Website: home-depot
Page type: receipt
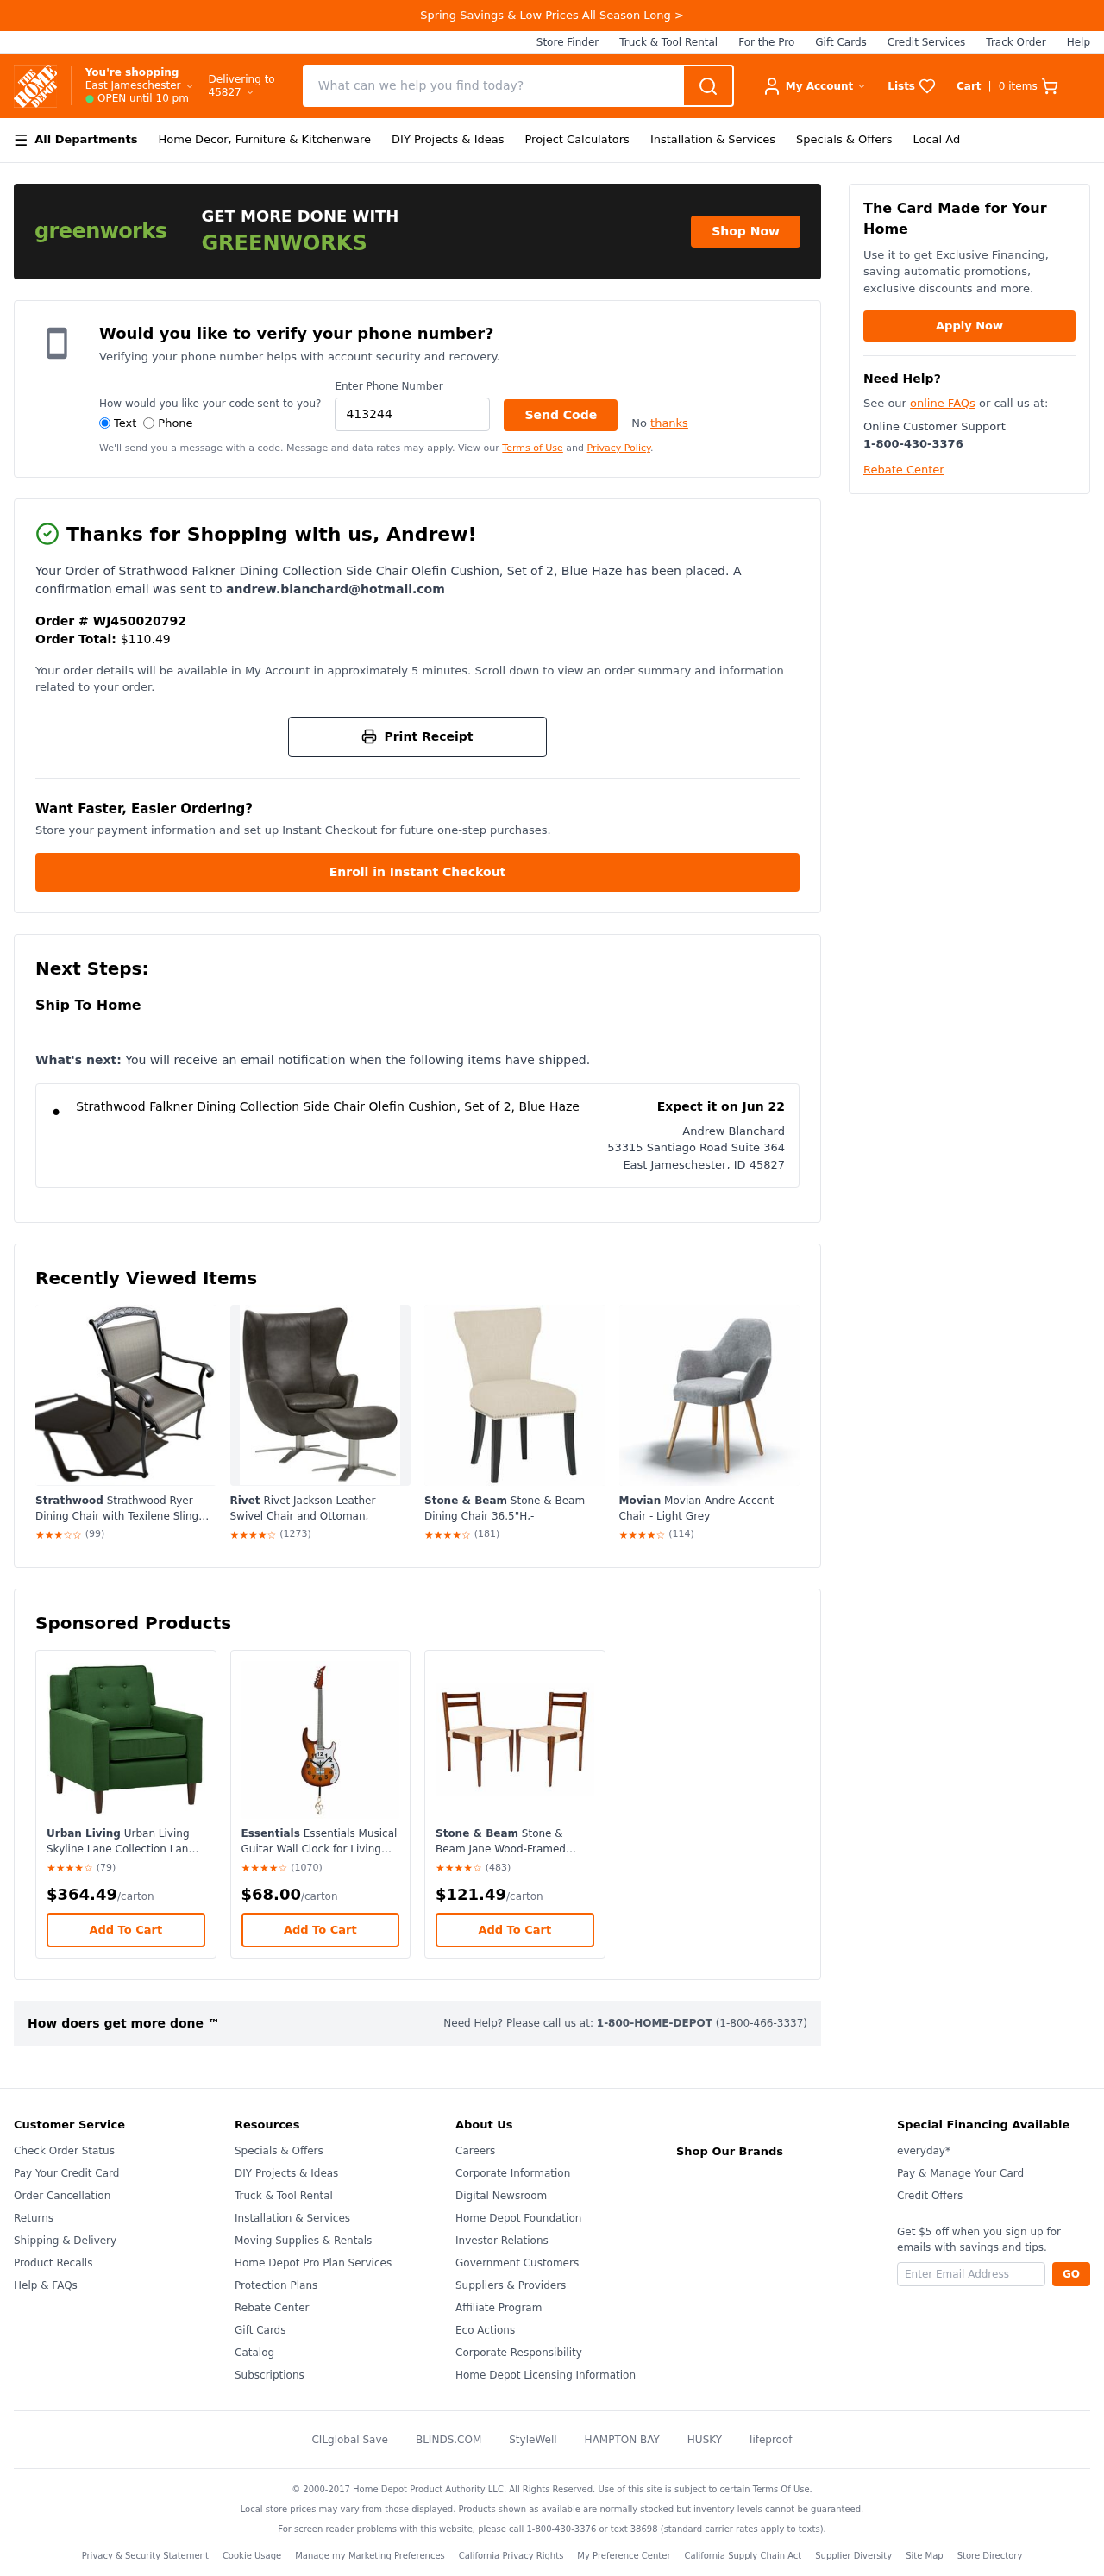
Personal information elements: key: PII_CITY
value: East Jameschester
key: PII_CITY_STATE_ZIP
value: East Jameschester, ID 45827
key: PII_EMAIL
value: andrew.blanchard@hotmail.com
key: PII_FIRSTNAME
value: Andrew
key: PII_FULLNAME
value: Andrew Blanchard
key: PII_PHONE
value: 4132448351
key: PII_POSTCODE
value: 45827
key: PII_STREET
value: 53315 Santiago Road Suite 364
Product elements: key: PRODUCT1_NAME
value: Strathwood Falkner Dining Collection Side Chair Olefin Cushion, Set of 2, Blue Haze
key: PRODUCT2_NAME
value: Strathwood Strathwood Ryer Dining Chair with Texilene Sling Back, Set of 2
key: PRODUCT2_BRAND
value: Strathwood
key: PRODUCT2_RATING
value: ★★★☆☆
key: PRODUCT2_NUM_RATINGS
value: (99)
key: PRODUCT3_NAME
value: Rivet Rivet Jackson Leather Swivel Chair and Ottoman,
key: PRODUCT3_BRAND
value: Rivet
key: PRODUCT3_RATING
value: ★★★★☆
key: PRODUCT3_NUM_RATINGS
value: (1273)
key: PRODUCT4_NAME
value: Stone & Beam Stone & Beam Dining Chair 36.5"H,-
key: PRODUCT4_BRAND
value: Stone & Beam
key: PRODUCT4_RATING
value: ★★★★☆
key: PRODUCT4_NUM_RATINGS
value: (181)
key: PRODUCT5_NAME
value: Movian Movian Andre Accent Chair - Light Grey
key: PRODUCT5_BRAND
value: Movian
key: PRODUCT5_RATING
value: ★★★★☆
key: PRODUCT5_NUM_RATINGS
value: (114)
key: PRODUCT6_NAME
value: Urban Living Urban Living Skyline Lane Collection Lane Collection Living Room Chair Living Room Chair Klein Emera
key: PRODUCT6_BRAND
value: Urban Living
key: PRODUCT6_RATING
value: ★★★★☆
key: PRODUCT6_NUM_RATINGS
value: (79)
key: PRODUCT6_PRICE
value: $364.49
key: PRODUCT7_NAME
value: Essentials Essentials Musical Guitar Wall Clock for Living Room Dining Room Home Office
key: PRODUCT7_BRAND
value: Essentials
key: PRODUCT7_RATING
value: ★★★★☆
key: PRODUCT7_NUM_RATINGS
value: (1070)
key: PRODUCT7_PRICE
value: $68.00
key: PRODUCT8_NAME
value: Stone & Beam Stone & Beam Jane Wood-Framed Classic Woven Dining Chair, 34" H, Set of 2, Brown
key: PRODUCT8_BRAND
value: Stone & Beam
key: PRODUCT8_RATING
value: ★★★★☆
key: PRODUCT8_NUM_RATINGS
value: (483)
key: PRODUCT8_PRICE
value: $121.49
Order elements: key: ORDER_NUM_ITEMS
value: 0
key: ORDER_ID
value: WJ450020792
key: ORDER_TOTAL
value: $110.49
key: ORDER_DELIVERY_DATE
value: Expect it on Jun 22